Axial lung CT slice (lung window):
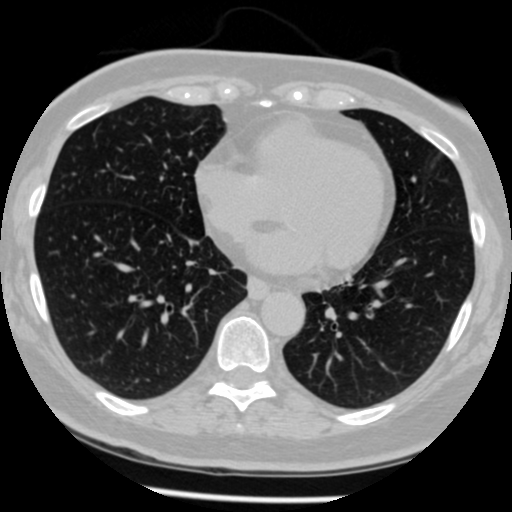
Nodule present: no